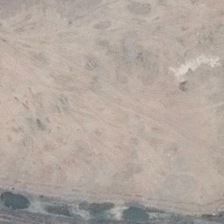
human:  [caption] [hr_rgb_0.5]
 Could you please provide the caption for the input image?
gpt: several green trees are near a piece of bareland .

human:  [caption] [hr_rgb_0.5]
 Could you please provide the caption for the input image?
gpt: several green trees are near a piece of bareland .

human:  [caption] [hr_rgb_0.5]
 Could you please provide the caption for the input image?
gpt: several green trees are near a piece of bareland .

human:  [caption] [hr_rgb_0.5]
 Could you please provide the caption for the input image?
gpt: several green trees are near a piece of bareland .

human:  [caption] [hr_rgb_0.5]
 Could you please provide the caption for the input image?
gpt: several green trees are near a piece of bareland .